Question: Apparently this is deprecated :
'''
cell.textColor = [UIColor whiteColor];
'''
Does anyone know what the best way to change the color of a Cell Text ?
---
Edit after comment :
I'm now using this :
'''
cell.textLabel.textColor = [UIColor whiteColor];
'''
but the color is still not changing, see the IB parameters :

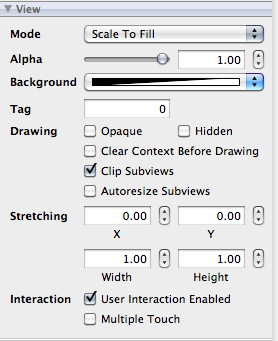
Answer: 'cell.textLabel.textColor = [UIColor whiteColor];'